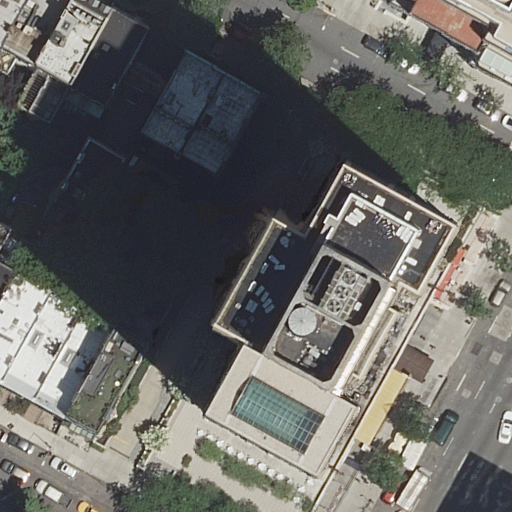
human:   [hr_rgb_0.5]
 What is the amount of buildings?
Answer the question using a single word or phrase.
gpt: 14

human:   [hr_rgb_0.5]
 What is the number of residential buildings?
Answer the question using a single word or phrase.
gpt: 14

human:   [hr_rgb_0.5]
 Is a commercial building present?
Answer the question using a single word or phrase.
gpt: no

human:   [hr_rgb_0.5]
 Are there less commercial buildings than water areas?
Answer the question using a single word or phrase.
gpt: no

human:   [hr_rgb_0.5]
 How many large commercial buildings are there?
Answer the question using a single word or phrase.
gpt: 0

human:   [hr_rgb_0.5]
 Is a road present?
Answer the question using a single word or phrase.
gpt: yes

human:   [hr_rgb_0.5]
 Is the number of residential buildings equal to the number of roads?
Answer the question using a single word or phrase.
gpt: no

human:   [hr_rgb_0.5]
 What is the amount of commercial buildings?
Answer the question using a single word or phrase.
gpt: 0

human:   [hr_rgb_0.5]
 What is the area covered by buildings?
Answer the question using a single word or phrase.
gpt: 2029m2

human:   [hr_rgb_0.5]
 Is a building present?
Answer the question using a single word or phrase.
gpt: yes

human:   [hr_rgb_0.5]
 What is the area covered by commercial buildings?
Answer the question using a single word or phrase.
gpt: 0m2

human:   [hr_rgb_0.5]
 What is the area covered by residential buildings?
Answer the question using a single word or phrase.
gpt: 2029m2

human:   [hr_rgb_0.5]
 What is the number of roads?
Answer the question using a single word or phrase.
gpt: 5

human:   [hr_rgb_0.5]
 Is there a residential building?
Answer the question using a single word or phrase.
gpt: yes

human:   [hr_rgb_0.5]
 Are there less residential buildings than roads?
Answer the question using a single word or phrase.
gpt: no

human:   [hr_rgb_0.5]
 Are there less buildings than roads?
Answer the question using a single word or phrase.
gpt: no

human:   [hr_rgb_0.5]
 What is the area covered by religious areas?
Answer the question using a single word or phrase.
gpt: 0m2

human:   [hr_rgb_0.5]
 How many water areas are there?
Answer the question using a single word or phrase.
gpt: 0

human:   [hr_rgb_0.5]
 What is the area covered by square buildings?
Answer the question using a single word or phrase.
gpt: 0m2

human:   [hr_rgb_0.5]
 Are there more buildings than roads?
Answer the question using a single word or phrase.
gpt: yes

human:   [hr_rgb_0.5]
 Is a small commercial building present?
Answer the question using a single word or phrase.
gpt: no

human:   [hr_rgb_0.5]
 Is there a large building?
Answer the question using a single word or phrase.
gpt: yes

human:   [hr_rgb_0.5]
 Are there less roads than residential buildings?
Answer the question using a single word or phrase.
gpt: yes

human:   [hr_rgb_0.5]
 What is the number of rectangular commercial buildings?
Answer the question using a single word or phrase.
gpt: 0

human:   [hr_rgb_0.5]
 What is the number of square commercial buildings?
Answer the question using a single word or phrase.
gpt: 0

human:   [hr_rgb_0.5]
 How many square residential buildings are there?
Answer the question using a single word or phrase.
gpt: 0

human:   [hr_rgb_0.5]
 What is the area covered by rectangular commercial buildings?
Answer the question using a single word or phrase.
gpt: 0m2

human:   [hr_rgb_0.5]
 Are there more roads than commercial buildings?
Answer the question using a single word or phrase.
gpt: yes

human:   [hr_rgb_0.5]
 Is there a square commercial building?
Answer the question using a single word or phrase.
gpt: no

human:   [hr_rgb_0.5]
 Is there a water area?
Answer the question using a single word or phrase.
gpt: no

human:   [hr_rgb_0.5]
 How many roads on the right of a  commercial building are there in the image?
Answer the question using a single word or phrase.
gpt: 0

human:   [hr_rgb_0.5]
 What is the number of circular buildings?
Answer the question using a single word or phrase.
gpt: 0

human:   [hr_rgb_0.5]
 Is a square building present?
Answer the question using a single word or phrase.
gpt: no

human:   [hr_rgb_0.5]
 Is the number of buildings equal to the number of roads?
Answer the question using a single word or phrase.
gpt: no

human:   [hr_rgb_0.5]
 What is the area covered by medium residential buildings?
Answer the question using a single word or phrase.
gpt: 1260m2

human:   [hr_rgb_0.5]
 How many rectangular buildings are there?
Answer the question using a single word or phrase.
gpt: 13

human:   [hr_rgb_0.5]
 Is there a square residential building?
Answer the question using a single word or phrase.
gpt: no

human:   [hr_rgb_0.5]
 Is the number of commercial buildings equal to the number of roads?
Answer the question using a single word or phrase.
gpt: no

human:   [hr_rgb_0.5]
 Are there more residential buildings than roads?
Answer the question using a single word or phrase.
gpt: yes

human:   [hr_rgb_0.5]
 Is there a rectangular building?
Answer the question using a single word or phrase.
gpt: yes

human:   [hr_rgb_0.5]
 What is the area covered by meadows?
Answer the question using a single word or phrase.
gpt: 0m2

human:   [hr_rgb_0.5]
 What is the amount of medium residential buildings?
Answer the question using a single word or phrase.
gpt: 8

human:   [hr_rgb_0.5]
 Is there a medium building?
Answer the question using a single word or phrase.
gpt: yes

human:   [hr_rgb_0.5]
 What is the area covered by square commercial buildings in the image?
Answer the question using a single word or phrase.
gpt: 0m2

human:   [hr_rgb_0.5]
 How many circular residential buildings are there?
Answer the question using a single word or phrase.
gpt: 0

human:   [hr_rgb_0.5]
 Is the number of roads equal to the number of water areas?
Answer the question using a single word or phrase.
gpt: no

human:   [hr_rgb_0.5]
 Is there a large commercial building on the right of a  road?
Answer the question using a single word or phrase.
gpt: no

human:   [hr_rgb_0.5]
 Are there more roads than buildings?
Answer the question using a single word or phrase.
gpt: no

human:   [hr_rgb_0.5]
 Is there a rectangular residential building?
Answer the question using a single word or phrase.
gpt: yes

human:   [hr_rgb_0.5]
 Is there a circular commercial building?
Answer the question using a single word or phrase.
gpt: no

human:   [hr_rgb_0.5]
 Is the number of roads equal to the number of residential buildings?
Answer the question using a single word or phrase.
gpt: no

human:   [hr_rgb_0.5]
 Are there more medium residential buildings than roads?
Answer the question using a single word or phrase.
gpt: yes

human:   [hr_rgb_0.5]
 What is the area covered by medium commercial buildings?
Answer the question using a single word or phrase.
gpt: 0m2

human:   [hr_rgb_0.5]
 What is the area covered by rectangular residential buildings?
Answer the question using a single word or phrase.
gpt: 1468m2

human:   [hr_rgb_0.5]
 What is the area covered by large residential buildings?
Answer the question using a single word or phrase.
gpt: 561m2

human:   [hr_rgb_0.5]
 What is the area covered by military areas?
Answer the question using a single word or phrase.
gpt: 0m2

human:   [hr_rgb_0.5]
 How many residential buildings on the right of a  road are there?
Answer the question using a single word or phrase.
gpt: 7

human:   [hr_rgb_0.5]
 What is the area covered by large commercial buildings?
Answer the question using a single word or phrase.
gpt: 0m2

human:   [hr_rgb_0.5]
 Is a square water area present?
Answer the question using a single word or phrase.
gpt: no

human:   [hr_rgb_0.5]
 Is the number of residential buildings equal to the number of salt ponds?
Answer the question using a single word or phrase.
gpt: no

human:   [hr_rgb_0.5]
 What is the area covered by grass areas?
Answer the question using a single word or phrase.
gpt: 0m2

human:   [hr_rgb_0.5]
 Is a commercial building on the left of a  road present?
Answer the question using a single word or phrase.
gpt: no

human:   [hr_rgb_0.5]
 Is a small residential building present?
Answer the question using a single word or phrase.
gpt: yes

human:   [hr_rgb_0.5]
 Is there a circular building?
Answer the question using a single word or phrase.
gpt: no